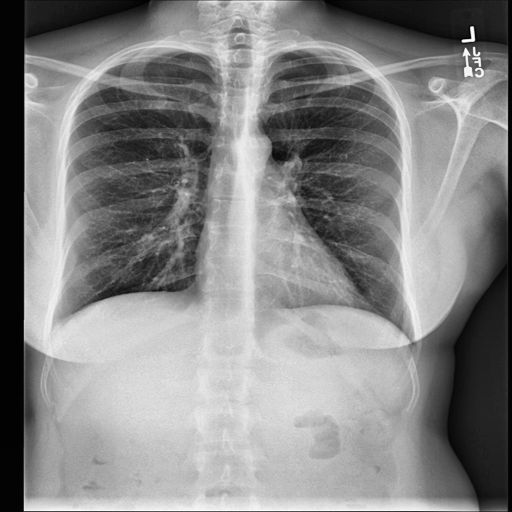
Finding: NORMAL